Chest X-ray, PA view. Patient: 53 years old, sex F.
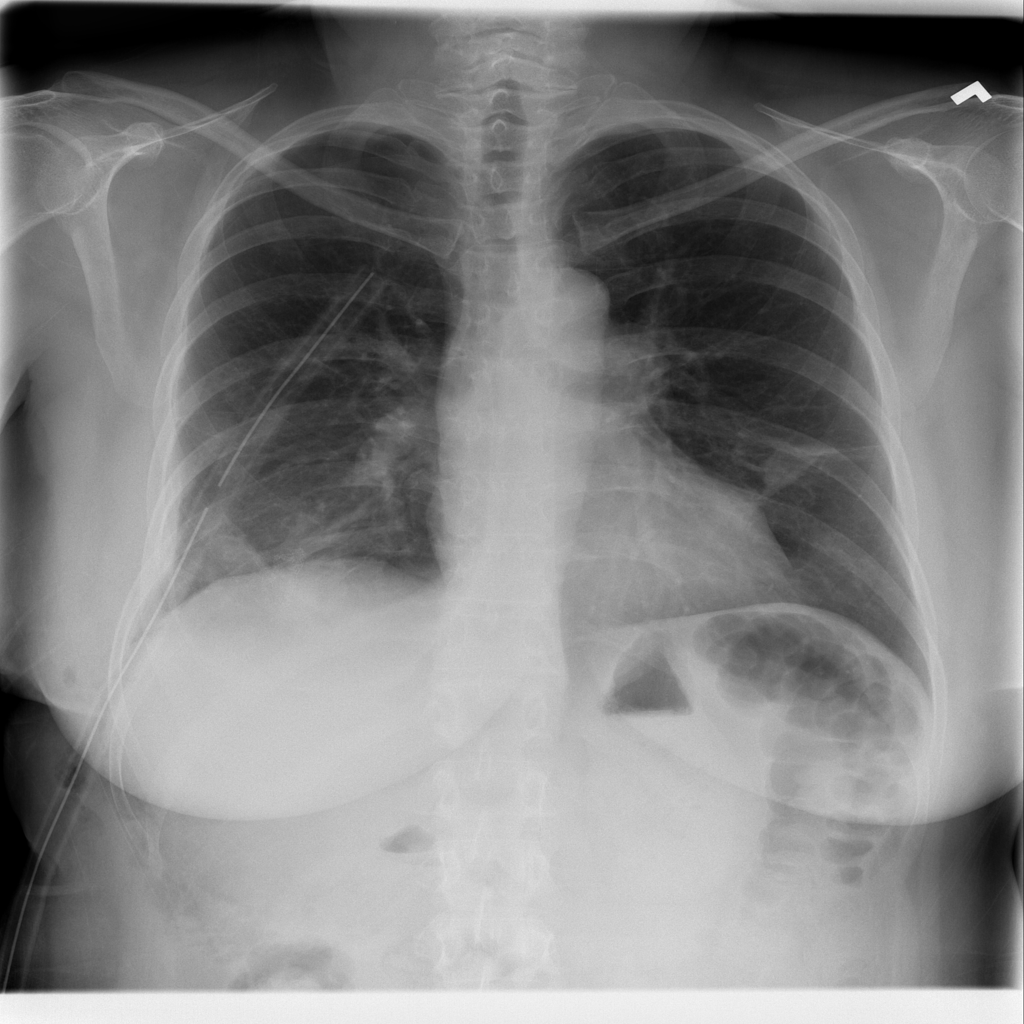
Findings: Nodule, Pneumothorax